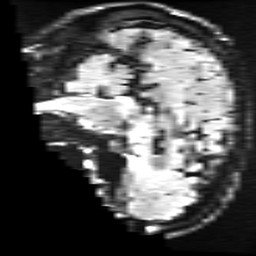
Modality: FLAIR
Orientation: sagittal
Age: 49
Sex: male
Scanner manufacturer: ge
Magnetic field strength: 3 T
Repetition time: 11 s
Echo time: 0.1497 s